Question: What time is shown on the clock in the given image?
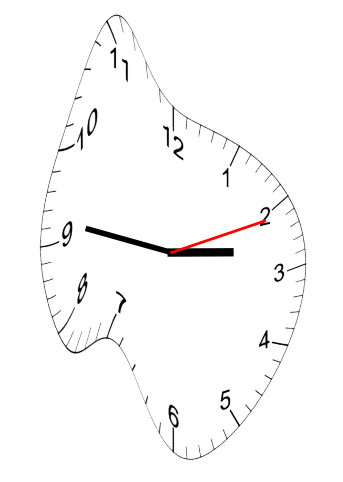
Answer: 02:46:11